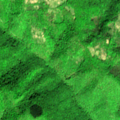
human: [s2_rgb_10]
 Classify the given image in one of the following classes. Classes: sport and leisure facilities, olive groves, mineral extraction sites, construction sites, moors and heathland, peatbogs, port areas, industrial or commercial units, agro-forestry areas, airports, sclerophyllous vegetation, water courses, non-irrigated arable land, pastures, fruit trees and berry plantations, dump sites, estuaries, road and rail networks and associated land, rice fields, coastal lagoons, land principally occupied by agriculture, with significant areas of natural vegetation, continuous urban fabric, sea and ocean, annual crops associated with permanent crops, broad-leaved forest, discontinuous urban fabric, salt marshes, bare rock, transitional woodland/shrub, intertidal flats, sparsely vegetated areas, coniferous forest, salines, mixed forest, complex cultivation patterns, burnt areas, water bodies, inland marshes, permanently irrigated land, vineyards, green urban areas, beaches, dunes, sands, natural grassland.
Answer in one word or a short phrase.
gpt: broad-leaved forest, transitional woodland/shrub